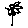
Label: flower